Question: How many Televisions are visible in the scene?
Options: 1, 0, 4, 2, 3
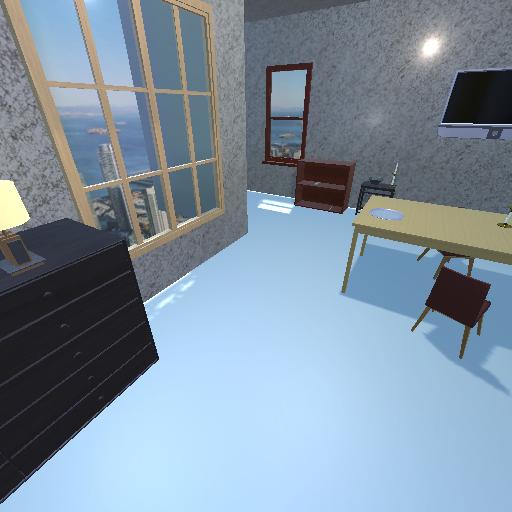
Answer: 1